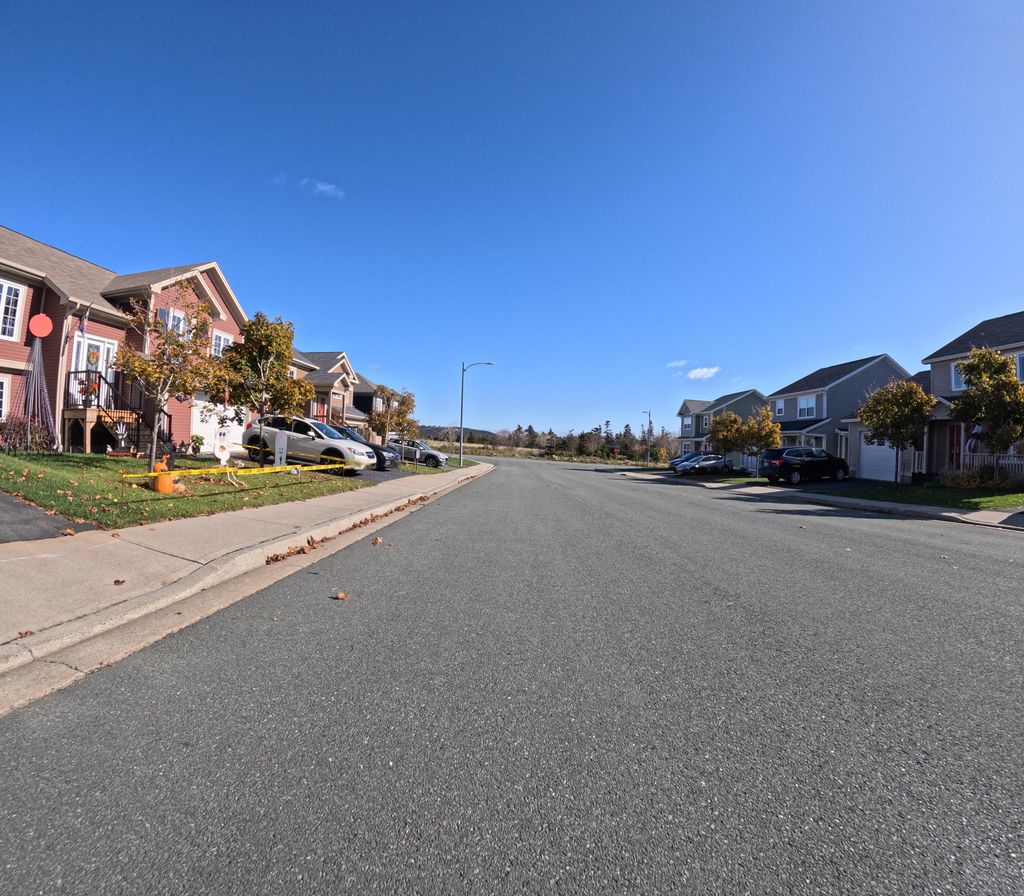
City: st_johns